Question: When I try to checkout this project :
<URL>
I receive the error :

'src.springframework.org' is a valid hostname so what am I doing wrong ?
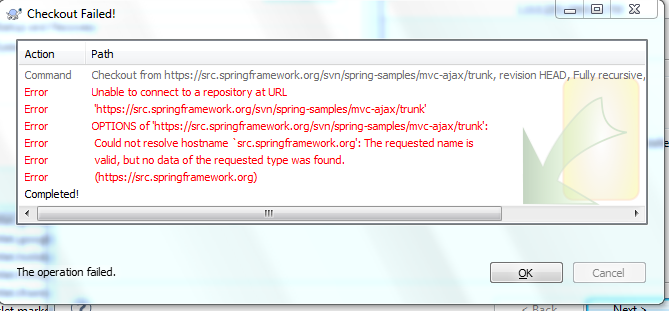
Answer: Tortoise is misconfigured.
I tried the command : svn checkout <URL> , and it works perfectly well.
How did you configured tortoise?
Yuo can try my command with putty, for example.
edit : Your hostname is not root or something else ?